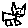
Label: cat